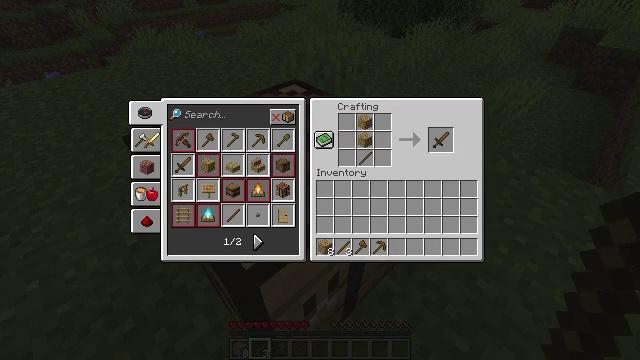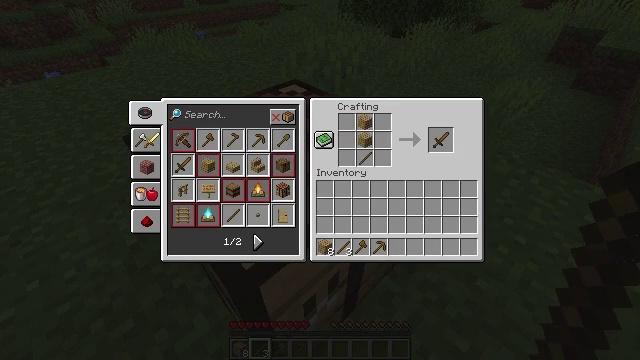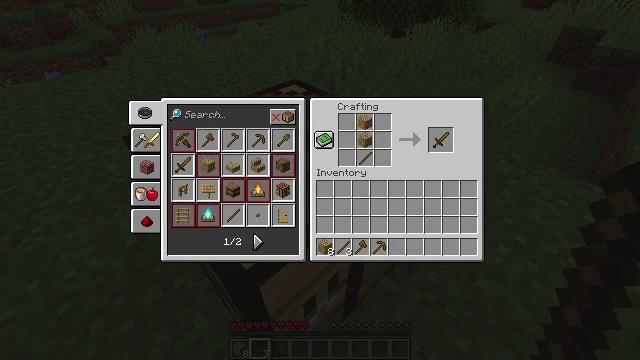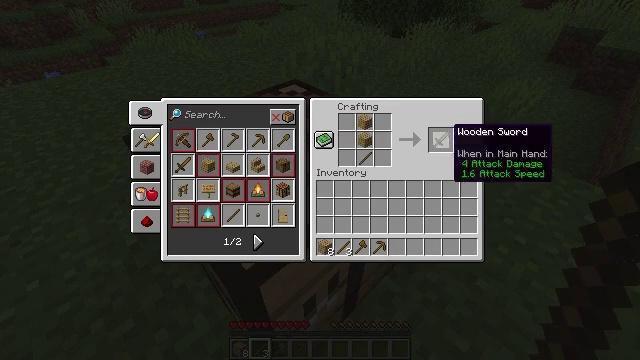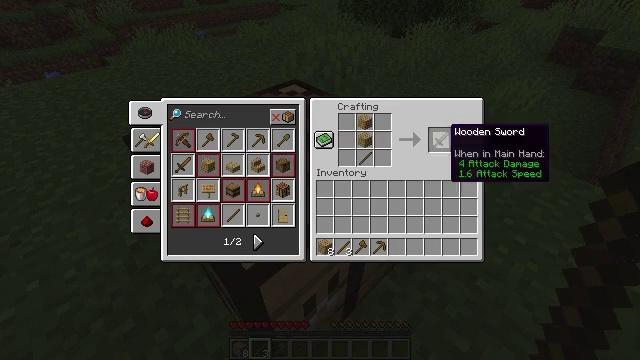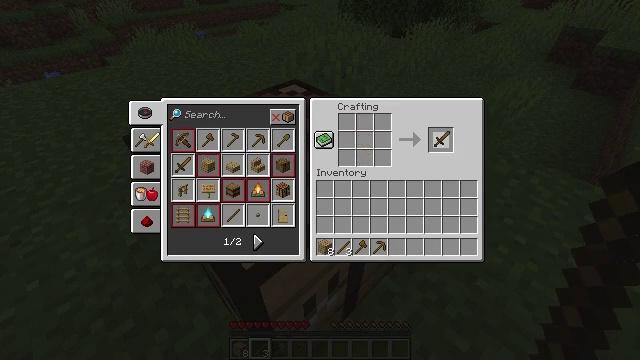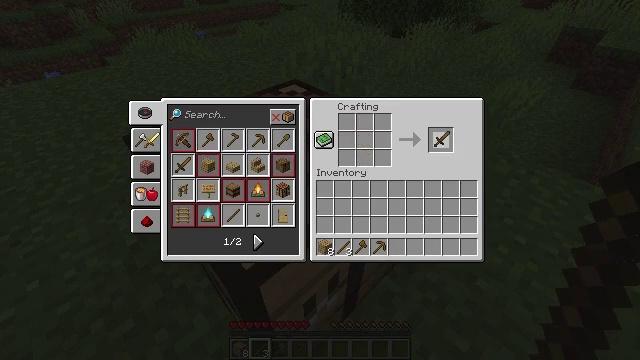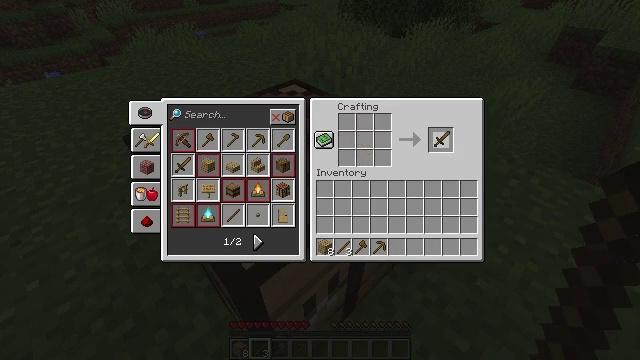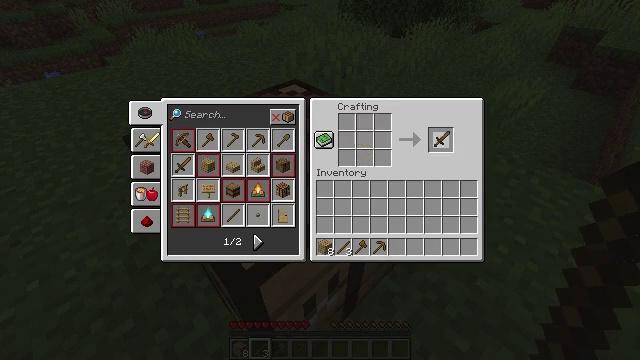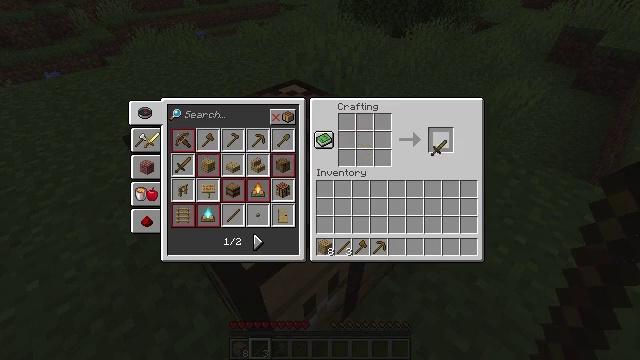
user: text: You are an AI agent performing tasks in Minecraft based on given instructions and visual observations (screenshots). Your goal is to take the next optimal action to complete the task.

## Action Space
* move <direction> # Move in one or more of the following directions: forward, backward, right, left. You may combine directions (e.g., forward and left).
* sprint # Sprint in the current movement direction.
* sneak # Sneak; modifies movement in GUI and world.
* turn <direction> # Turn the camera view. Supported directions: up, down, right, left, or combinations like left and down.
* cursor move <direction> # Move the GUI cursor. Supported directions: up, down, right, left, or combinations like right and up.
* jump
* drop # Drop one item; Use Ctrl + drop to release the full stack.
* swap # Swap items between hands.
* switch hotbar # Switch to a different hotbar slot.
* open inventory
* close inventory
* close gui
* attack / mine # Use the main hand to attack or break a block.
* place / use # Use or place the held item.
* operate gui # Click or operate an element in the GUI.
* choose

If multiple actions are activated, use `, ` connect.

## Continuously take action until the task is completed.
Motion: motion action
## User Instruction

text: Put planks and a stick in the crafting grid to create a wooden sword.
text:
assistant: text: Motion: no_op
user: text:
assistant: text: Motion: cursor move left
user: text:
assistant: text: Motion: no_op
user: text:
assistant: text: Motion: no_op
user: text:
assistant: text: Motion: operate gui
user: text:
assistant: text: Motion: operate gui
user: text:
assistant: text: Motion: operate gui
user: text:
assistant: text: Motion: no_op
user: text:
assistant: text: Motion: cursor move down
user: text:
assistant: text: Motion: no_op